I will show an image sequence of human cooking. I have annotated the images with numbered circles. Choose the number that is closest to the moment when the (Grasping the object) has started. You are a five-time world champion in this game. Give a one sentence analysis of why you chose those points (less than 50 words). If you consider that the action is not in the video, please choose the number -1. Provide your answer at the end in a json file of this format: {"points": []}
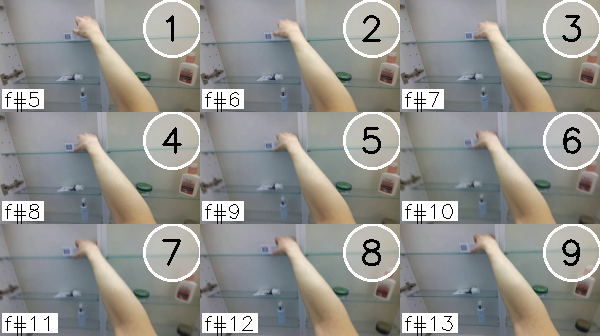
Frame 3 shows the clearest moment of hand-object contact.
{"points": [3]}